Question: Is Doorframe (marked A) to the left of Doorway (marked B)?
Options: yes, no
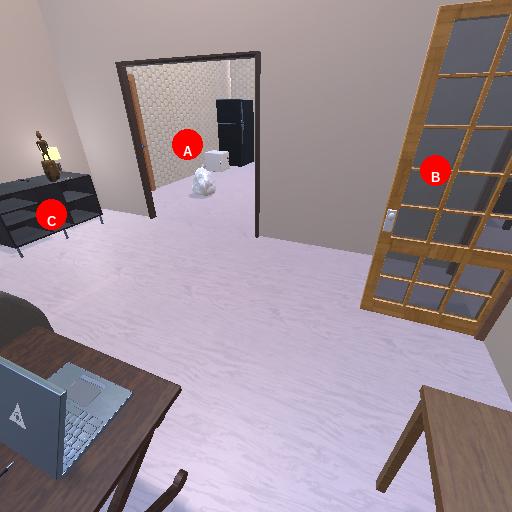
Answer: yes